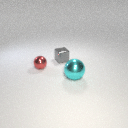
small red metal sphere to the left of large cyan metal sphere